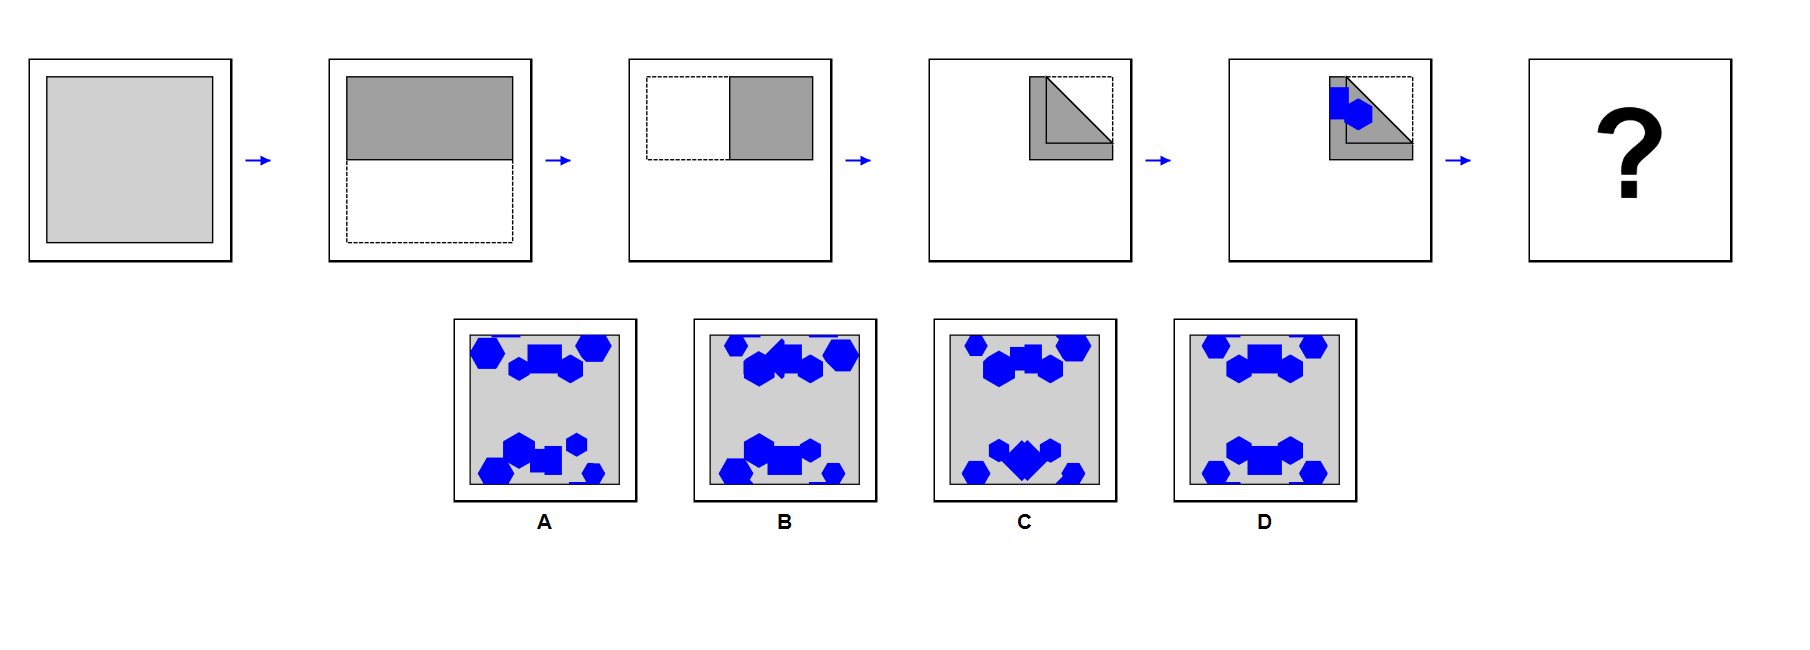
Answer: D